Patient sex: F
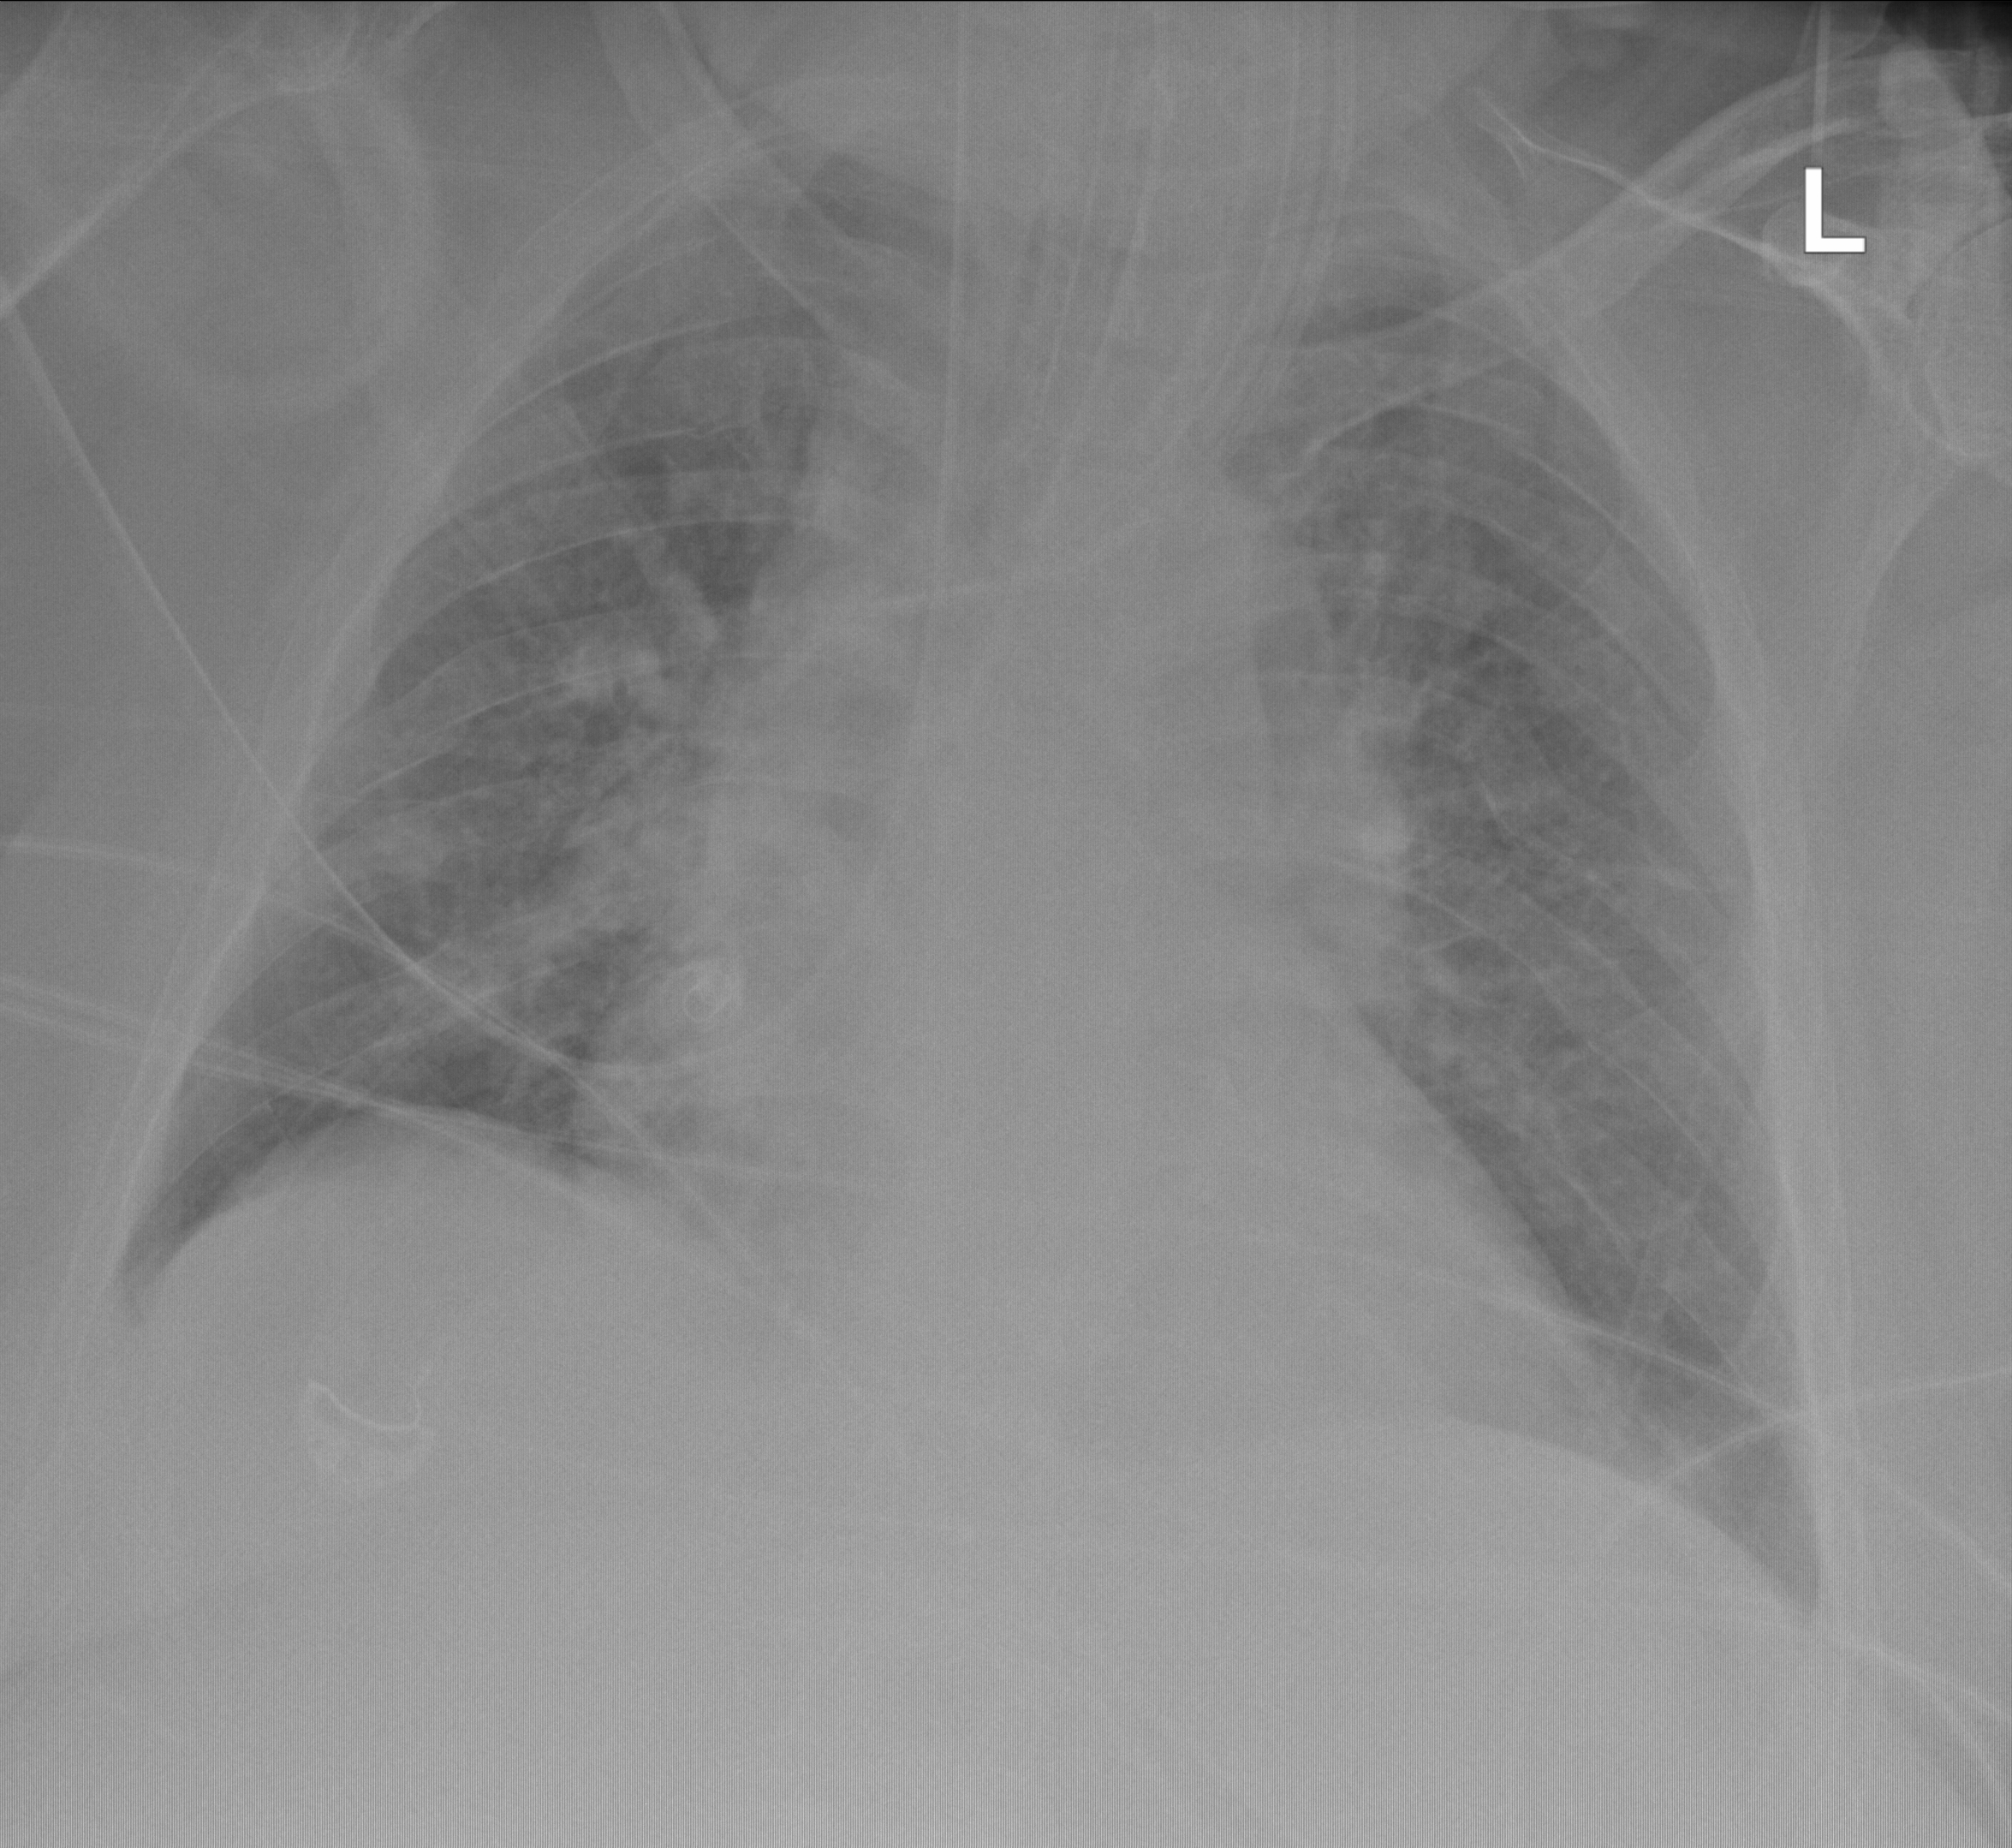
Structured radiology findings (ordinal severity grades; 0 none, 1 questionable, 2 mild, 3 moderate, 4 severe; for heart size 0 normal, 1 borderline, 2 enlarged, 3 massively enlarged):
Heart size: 2
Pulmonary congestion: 2
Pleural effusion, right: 2
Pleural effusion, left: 1
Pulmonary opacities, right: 2
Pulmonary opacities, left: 2
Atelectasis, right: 2
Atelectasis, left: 2